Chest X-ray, PA view. Patient: 40 years old, sex F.
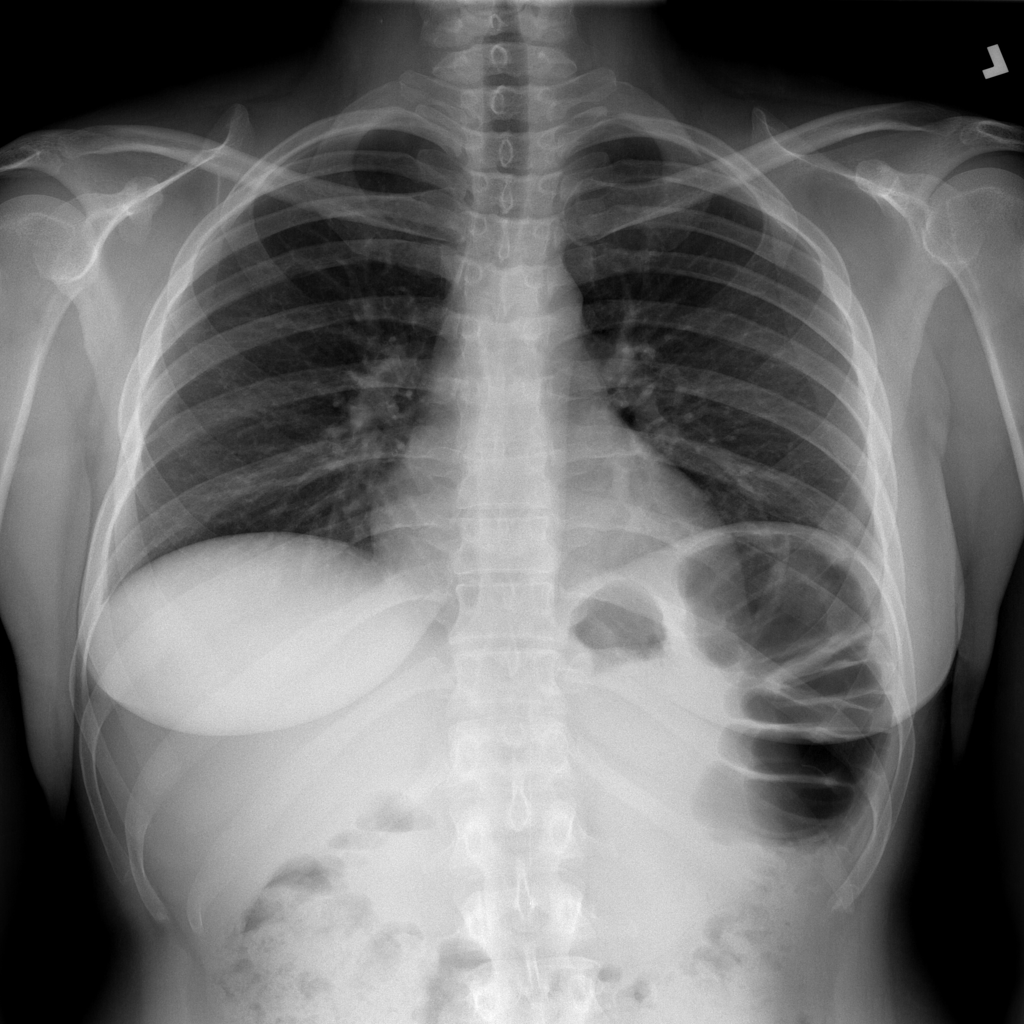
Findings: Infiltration